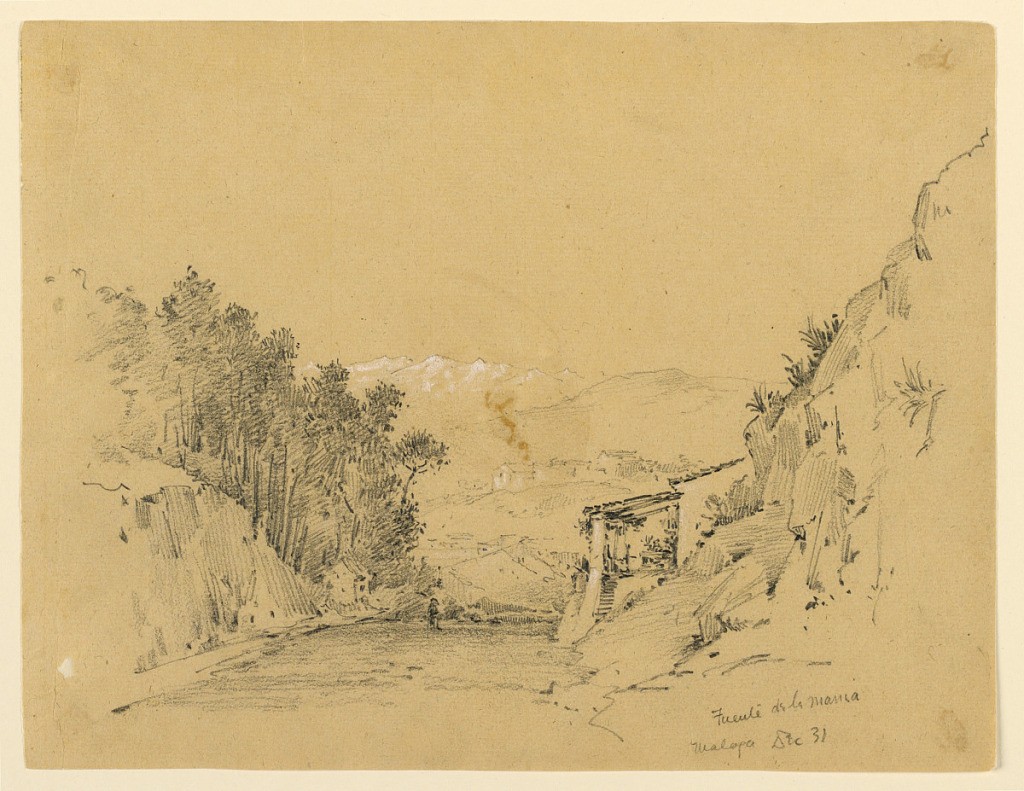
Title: Mountain Pass and Village
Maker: Arnold William Brunner, American, 1857–1925
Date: ca. 1891
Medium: Graphite and white heightening on cream paper
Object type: Drawing
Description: Ridge and vegetation on both sides of road; village and mountains beyond.